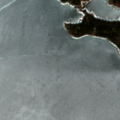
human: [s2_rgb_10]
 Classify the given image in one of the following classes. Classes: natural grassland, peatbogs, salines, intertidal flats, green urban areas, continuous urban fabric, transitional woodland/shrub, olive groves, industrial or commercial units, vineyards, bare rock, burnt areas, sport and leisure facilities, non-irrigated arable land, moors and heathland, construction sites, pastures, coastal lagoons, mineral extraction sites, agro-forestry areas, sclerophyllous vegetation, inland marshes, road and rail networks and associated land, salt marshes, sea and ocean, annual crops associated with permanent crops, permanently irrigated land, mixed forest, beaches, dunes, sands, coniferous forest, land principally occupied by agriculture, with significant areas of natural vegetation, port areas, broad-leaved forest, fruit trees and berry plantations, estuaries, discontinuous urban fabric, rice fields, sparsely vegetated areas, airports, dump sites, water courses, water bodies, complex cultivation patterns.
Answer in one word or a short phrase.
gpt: coniferous forest, sea and ocean